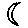
Label: moon